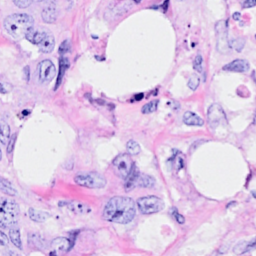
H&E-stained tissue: Breast